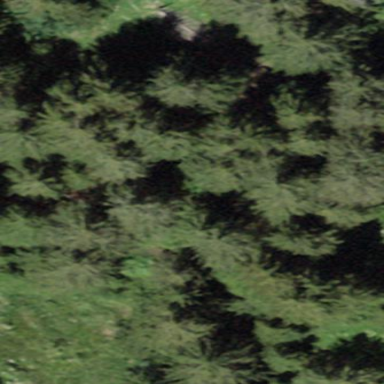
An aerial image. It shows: Forest area.